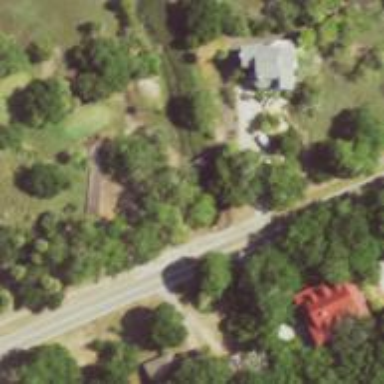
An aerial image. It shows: Path for both road and golf.